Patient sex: M
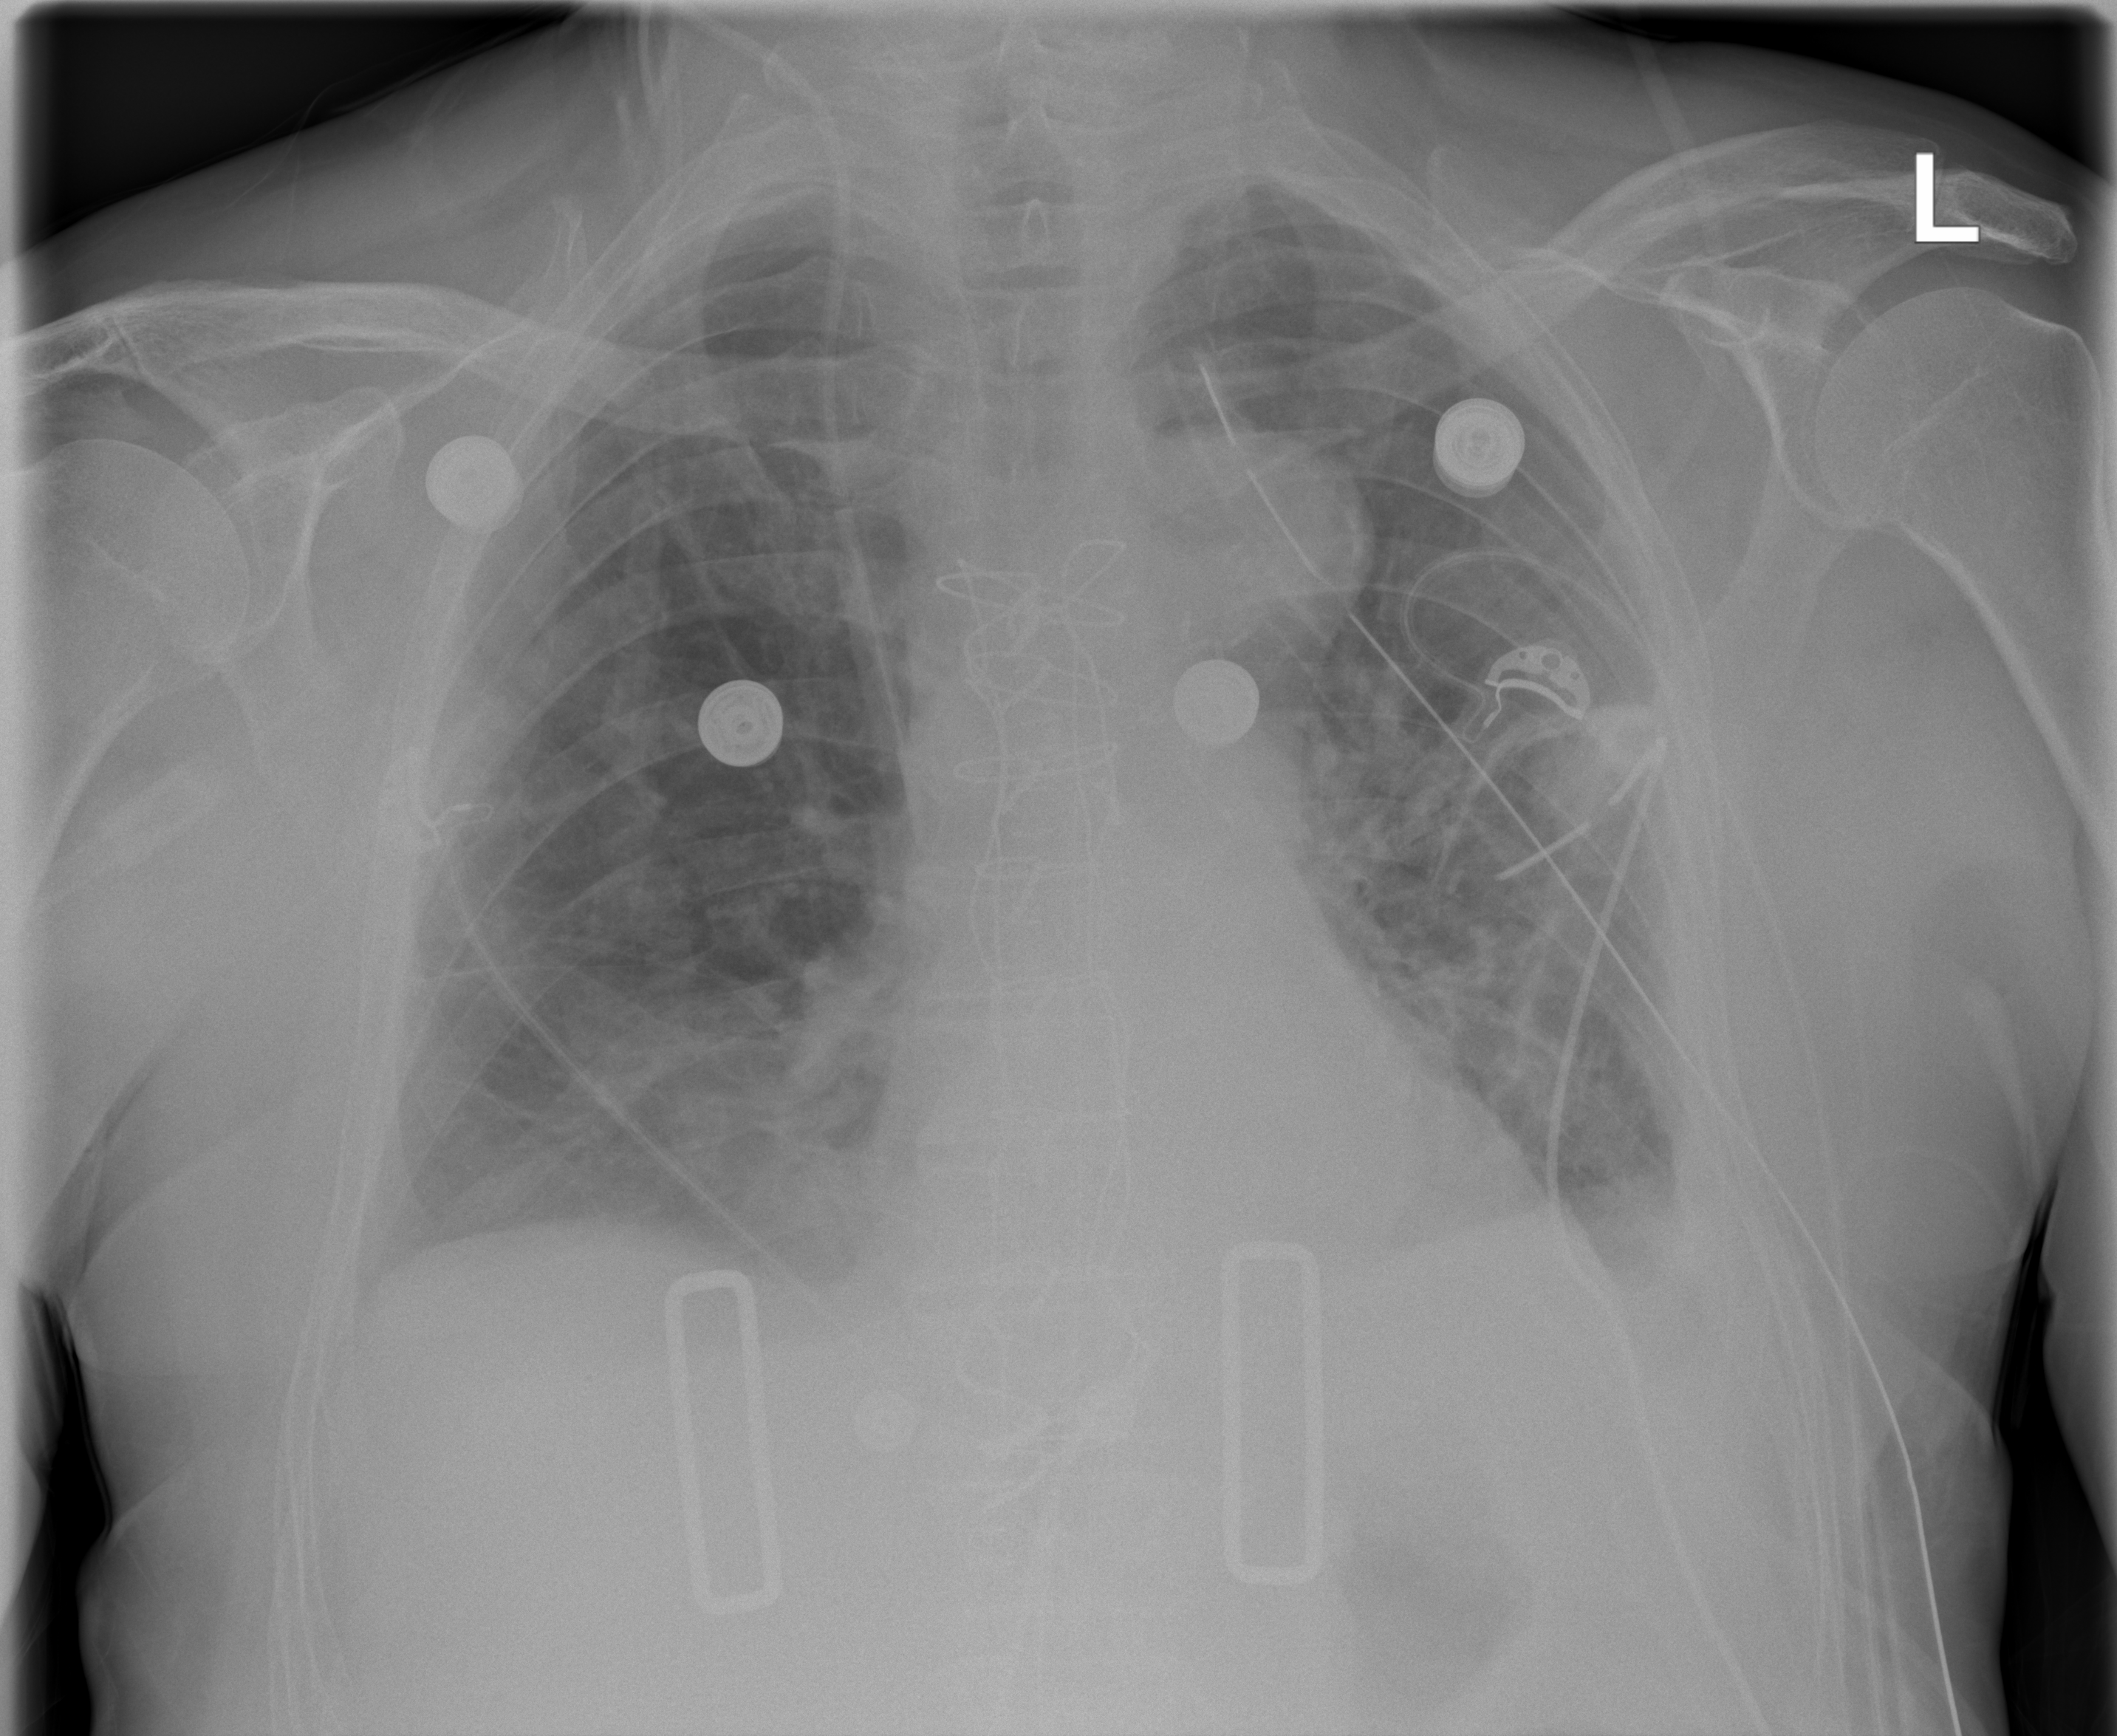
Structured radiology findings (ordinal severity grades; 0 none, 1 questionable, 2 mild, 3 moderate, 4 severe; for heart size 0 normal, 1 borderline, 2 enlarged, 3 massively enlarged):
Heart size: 0
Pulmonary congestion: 0
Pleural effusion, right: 2
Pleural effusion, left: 2
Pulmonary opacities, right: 0
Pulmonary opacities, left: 0
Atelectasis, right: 2
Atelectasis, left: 2